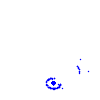
Particle: electron